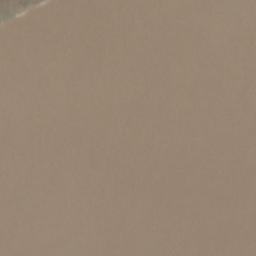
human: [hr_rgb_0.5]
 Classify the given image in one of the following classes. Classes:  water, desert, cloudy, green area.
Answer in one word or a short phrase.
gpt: cloudy